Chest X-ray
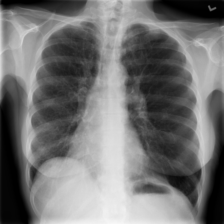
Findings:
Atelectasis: negative
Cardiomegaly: negative
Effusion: negative
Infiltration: negative
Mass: negative
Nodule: negative
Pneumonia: negative
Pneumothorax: positive
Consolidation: negative
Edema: negative
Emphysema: negative
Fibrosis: negative
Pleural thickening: negative
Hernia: negative